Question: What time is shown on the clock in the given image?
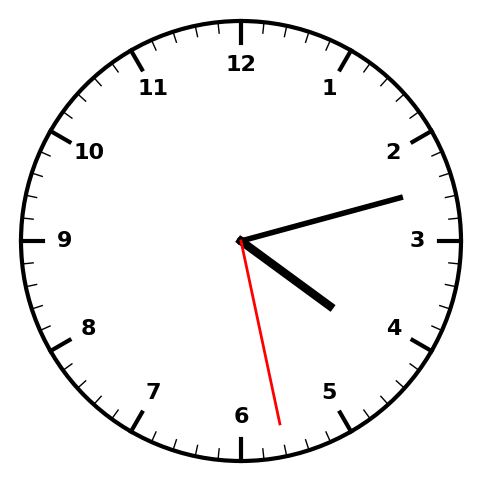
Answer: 04:12:28